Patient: sex M, age 72
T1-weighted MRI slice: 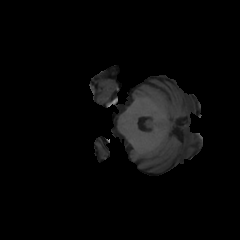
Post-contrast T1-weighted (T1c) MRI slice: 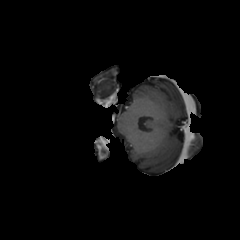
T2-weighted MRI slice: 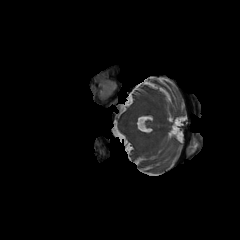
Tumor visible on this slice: yes
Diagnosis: Glioblastoma, IDH-wildtype
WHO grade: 4